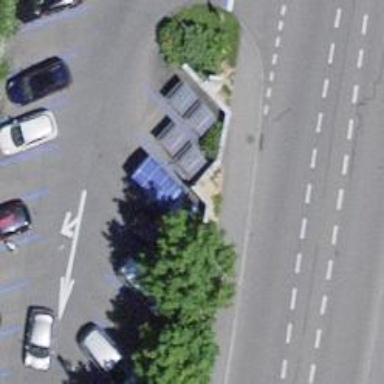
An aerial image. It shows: Recycling container in the area designated for recycling.